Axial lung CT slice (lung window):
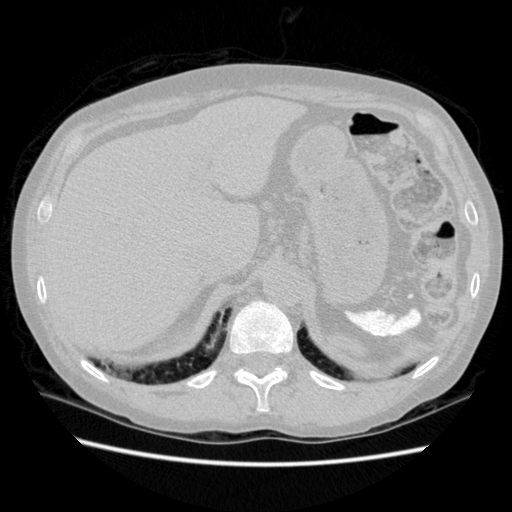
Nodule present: no